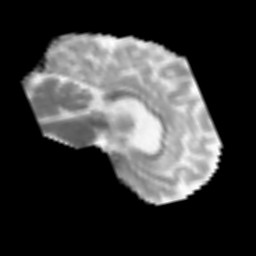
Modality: MD
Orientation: sagittal
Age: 56
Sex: male
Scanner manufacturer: siemens
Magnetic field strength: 3 T
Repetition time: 3.2 s
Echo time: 0.081 s